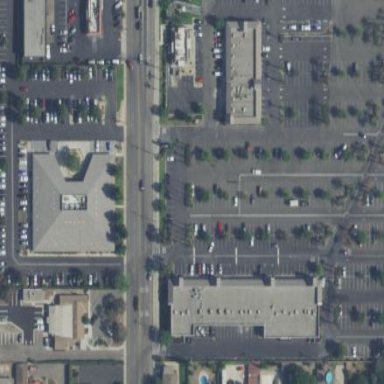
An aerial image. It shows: Parking area.